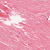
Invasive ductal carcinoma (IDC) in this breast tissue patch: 0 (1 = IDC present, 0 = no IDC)